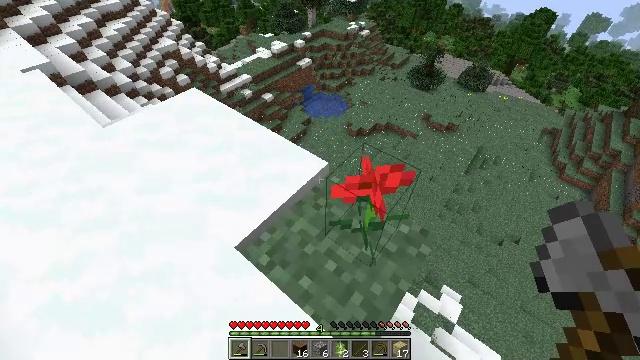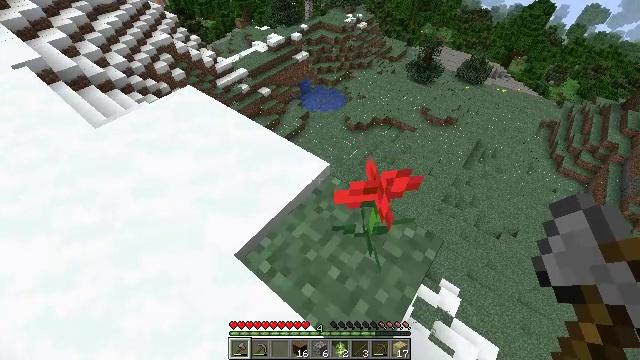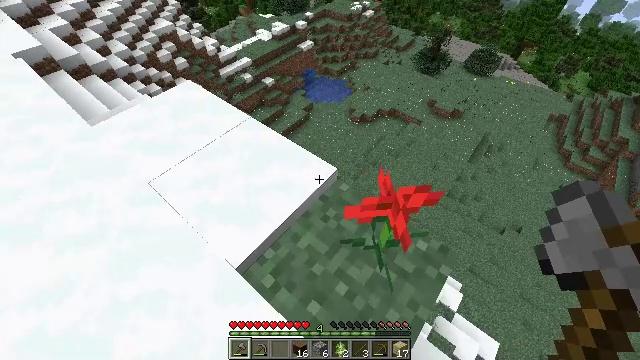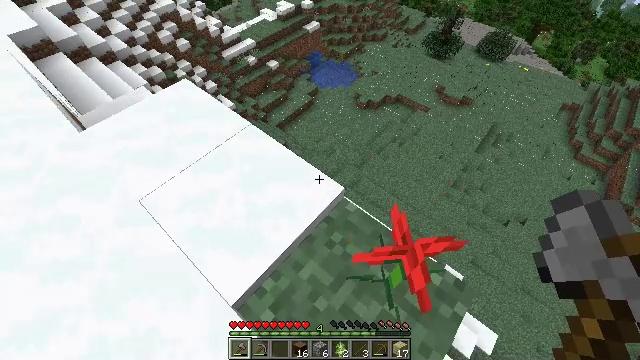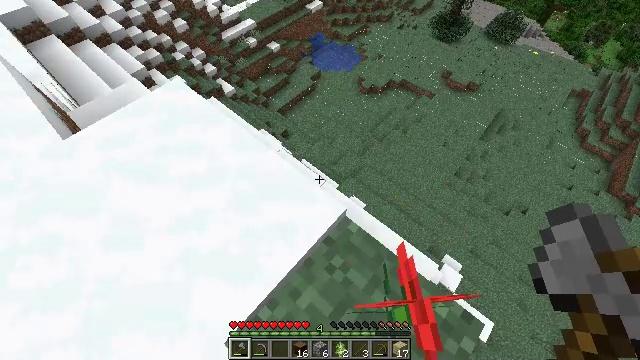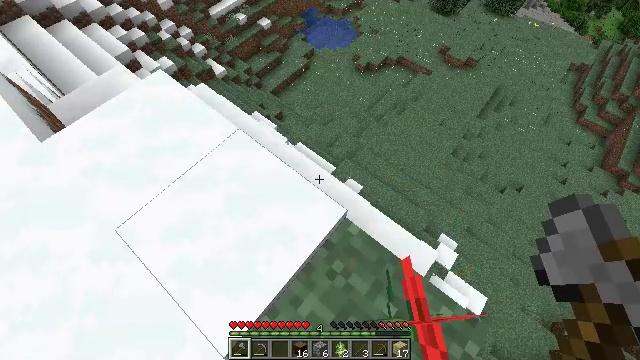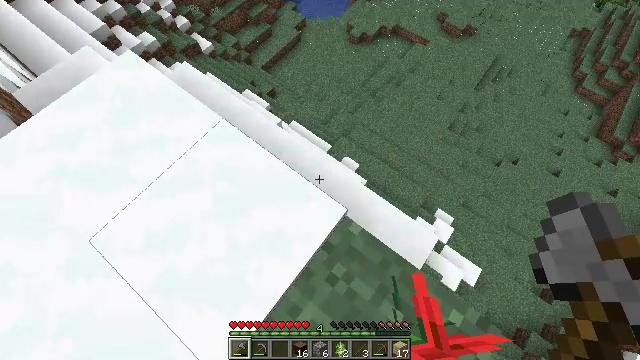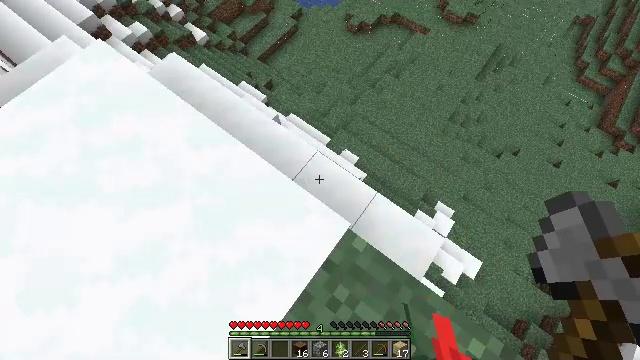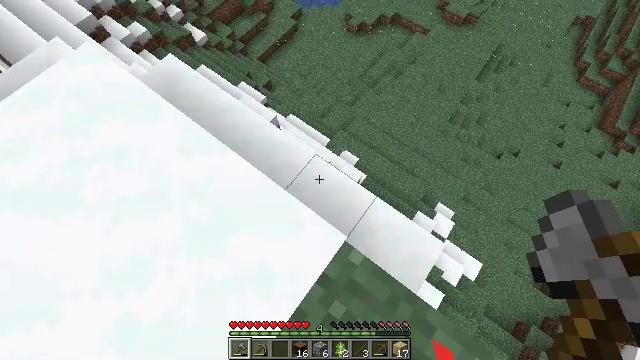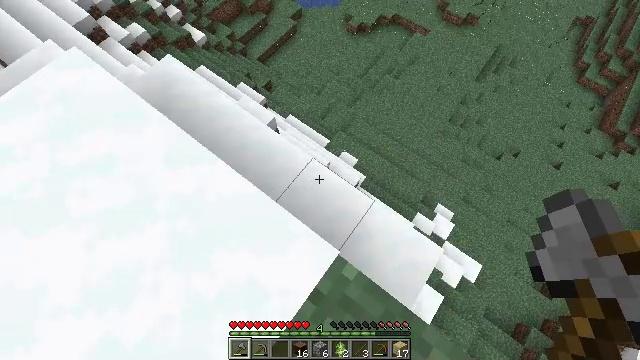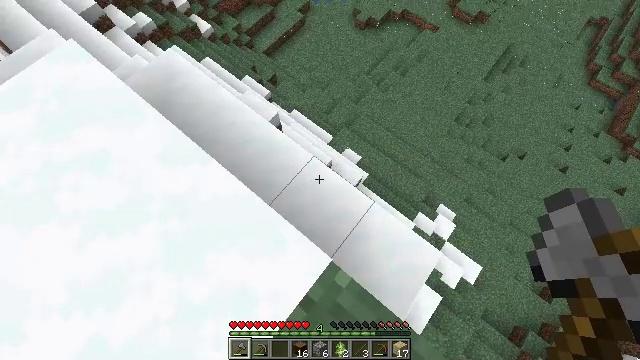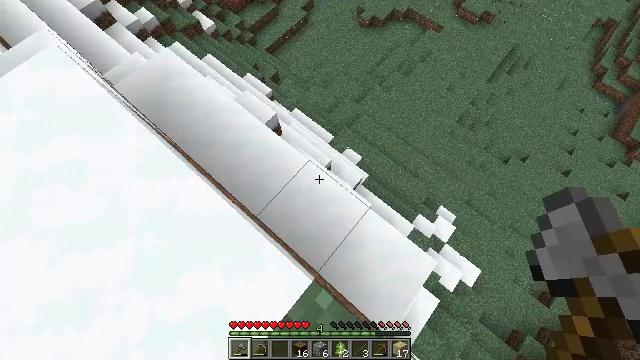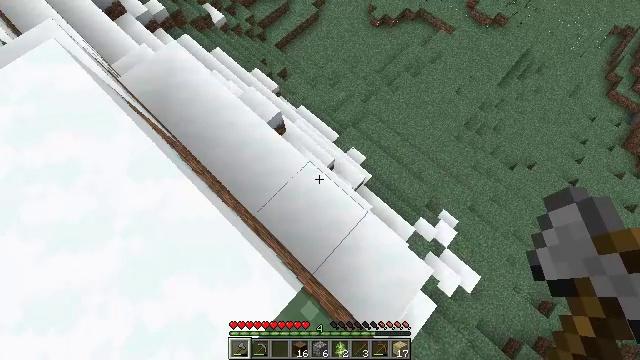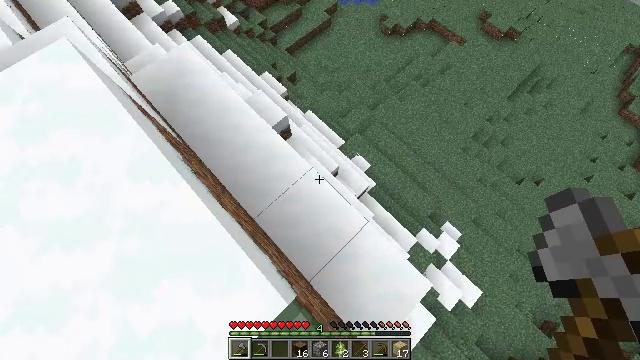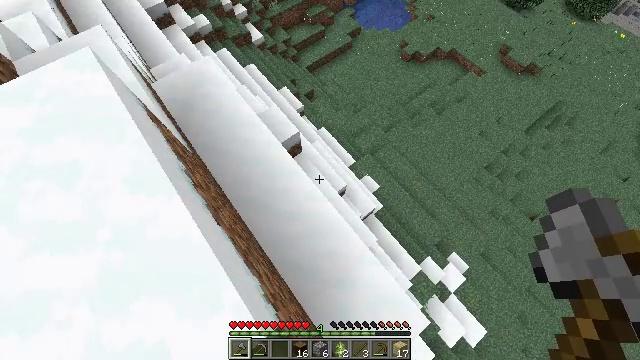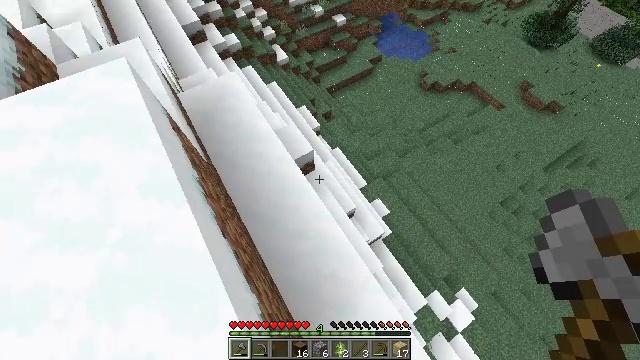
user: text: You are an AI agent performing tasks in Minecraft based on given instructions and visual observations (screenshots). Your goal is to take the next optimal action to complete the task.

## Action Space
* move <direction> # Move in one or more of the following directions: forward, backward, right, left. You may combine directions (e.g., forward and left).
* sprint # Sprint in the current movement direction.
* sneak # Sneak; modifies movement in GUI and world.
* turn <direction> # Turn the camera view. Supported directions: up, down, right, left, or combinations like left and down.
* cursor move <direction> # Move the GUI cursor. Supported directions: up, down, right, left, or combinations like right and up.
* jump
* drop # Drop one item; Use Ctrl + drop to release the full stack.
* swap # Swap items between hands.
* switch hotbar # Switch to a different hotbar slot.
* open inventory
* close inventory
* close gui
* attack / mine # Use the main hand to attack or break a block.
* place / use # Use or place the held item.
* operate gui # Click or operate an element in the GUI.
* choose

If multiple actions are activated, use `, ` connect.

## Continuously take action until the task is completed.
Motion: motion action
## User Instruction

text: Harvest the poppy flower.
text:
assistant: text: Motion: move forward, turn down
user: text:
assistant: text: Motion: move forward, turn left and down
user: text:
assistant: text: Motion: move forward, turn left and down
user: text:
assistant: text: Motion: move forward, turn down
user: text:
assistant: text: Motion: move forward, sneak, turn right and down
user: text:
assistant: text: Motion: move forward, sneak, turn right and down
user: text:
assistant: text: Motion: move forward, sneak, turn down
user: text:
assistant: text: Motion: move forward and move right, sneak
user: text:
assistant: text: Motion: move forward and move right, sneak
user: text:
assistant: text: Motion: move forward and move right, sneak, turn left and down
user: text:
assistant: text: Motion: move forward and move right, sneak, turn left
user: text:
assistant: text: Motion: move forward and move right, sneak, turn left
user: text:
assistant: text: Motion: move forward and move right, sneak, turn left and up
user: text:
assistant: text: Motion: move forward and move right, sneak, turn left and up
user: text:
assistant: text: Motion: move forward and move right, sneak, turn left and up
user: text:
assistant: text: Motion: move forward and move right, sneak, turn left and up
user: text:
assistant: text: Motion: move forward and move right, sneak, turn left and up
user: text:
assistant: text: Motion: move forward and move right, sneak, turn left and up
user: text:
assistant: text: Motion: move forward and move right, sneak, turn left and up
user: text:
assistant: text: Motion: move forward and move right, sneak, turn left and up
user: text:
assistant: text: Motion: move forward and move right, sneak, turn left and up
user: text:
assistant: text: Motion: move forward and move right, sneak, turn left and up
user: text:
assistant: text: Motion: move forward and move right, sneak, turn left and up
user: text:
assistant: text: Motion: move right, sneak
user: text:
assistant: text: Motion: sneak
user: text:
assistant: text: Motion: sneak, turn up
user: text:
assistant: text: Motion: sneak
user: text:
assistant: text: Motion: sneak, turn up
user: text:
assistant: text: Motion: sneak, turn right and up
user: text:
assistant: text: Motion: sneak, turn right and up